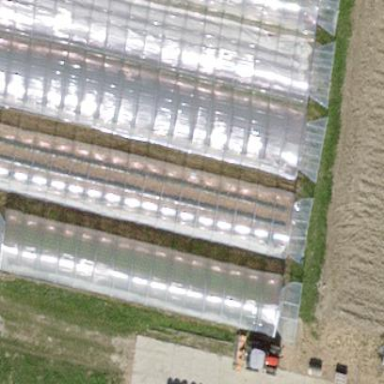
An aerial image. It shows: Greenhouse.